Chest X-ray:
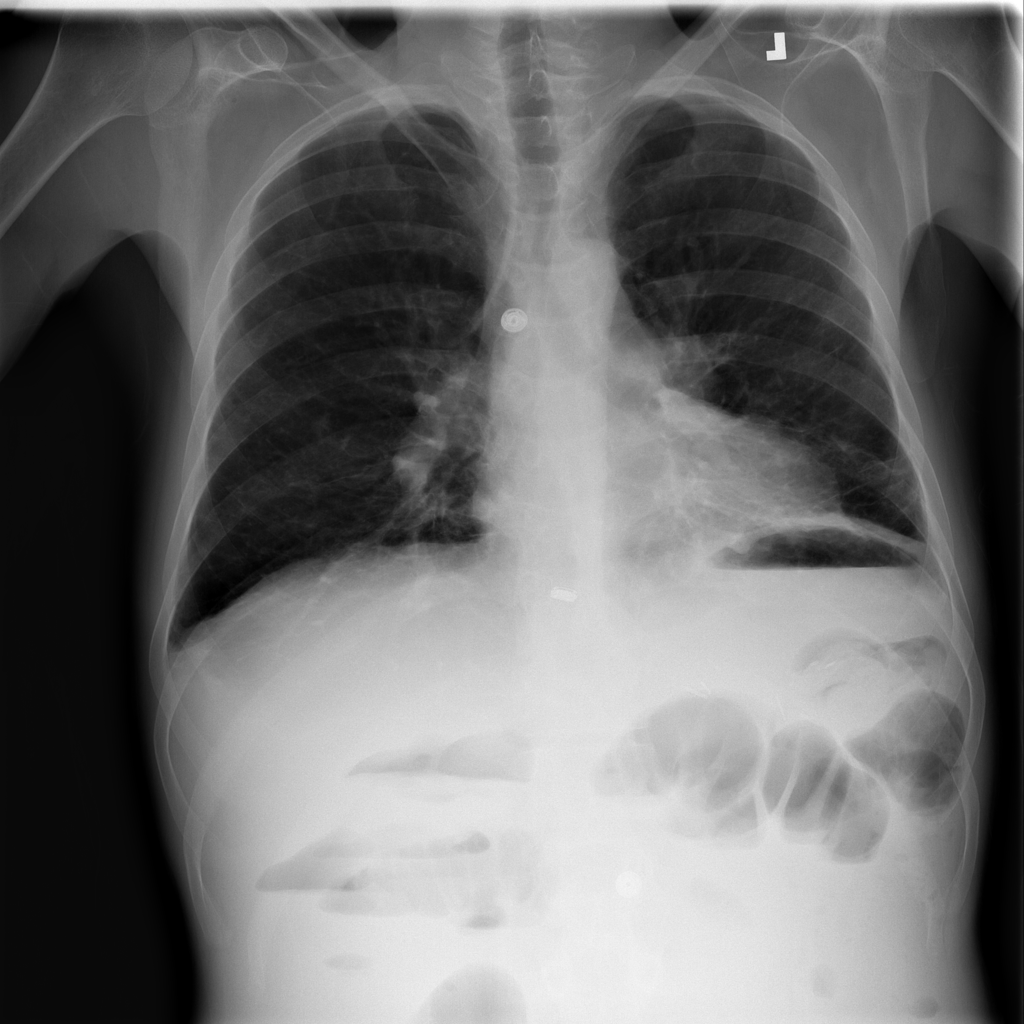
Findings: Atelectasis
No abnormal finding: no